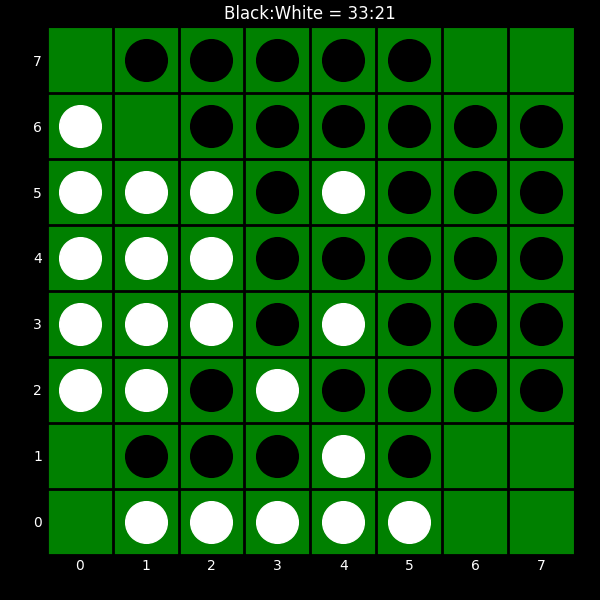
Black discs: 33
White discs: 21